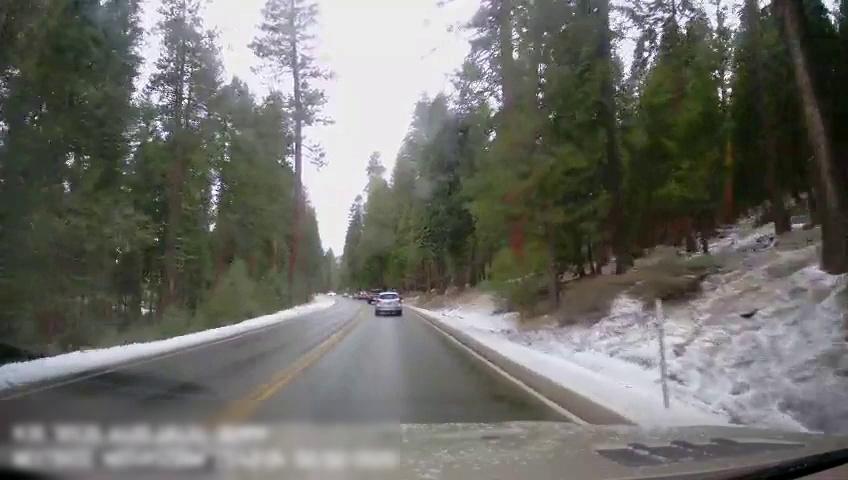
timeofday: Day
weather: Cloudy
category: Drivable Space
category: Vehicles | Car
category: Vehicles | Truck
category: Vehicles | Car
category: Lanes | Current Lane
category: Lanes | Current Lane
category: Lanes | Opposite Lane
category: Lanes | Opposite Lane